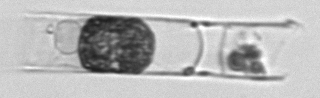
Label: Hemiaulus